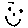
Label: smiley face